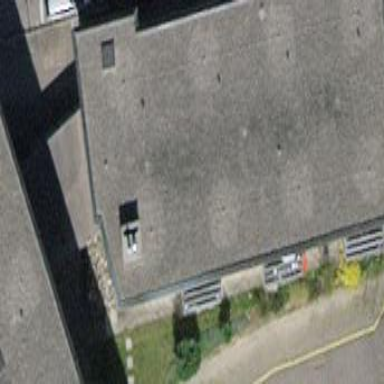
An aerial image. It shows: Building with apartments and flat roof.